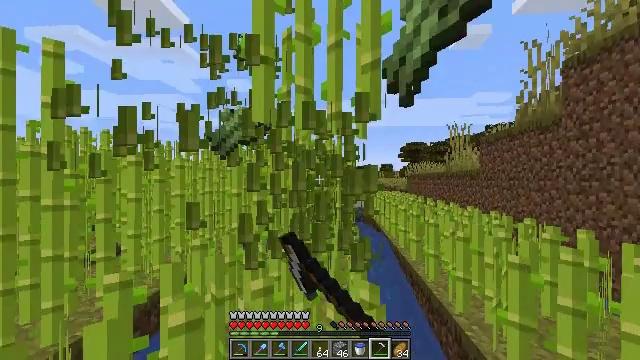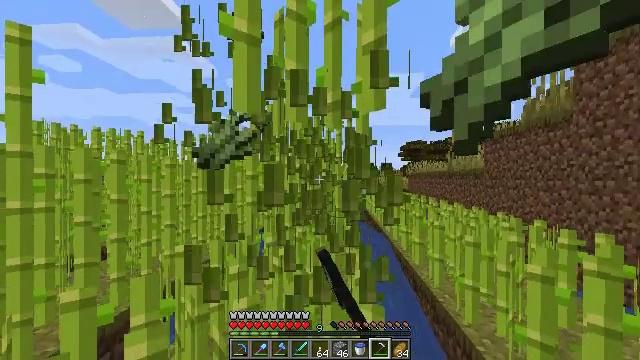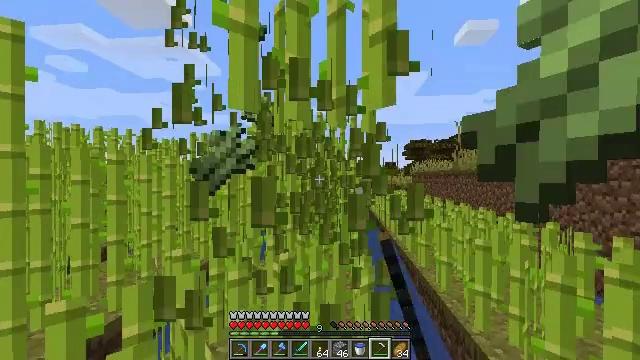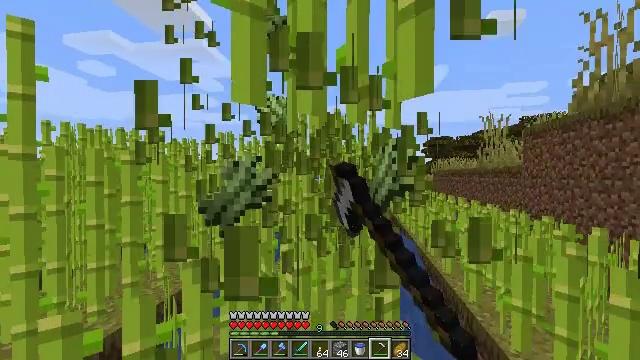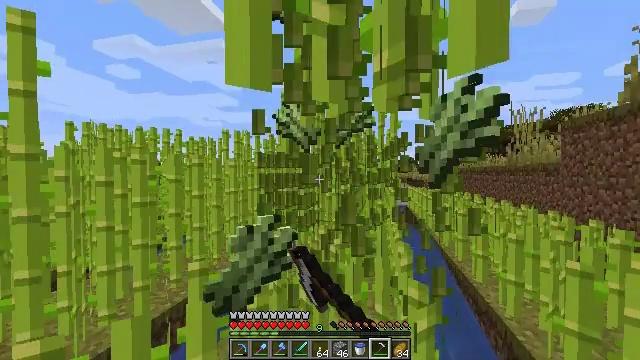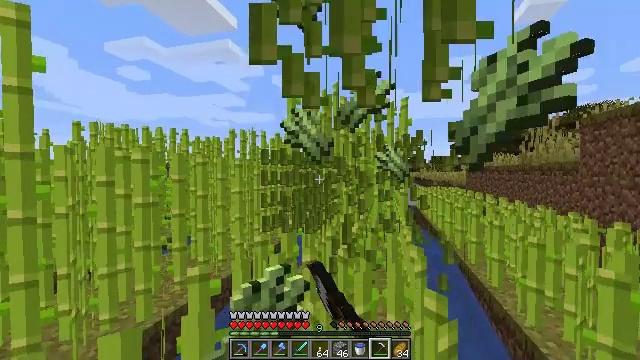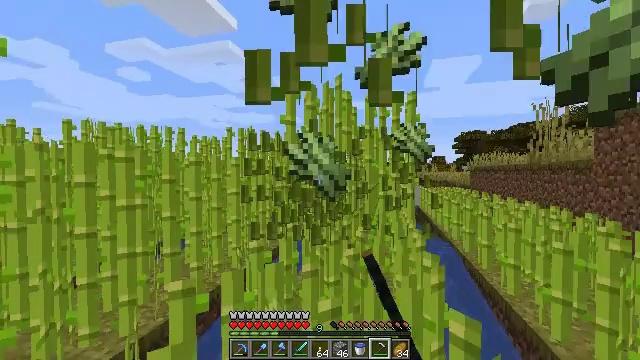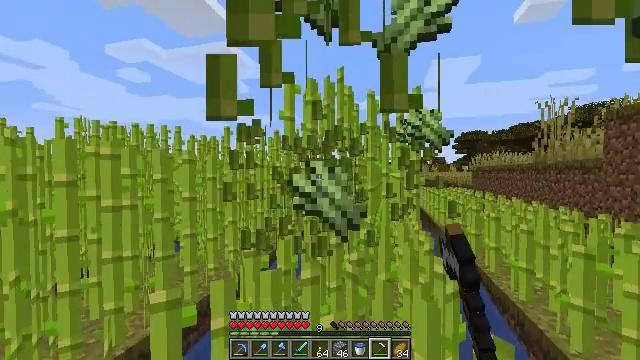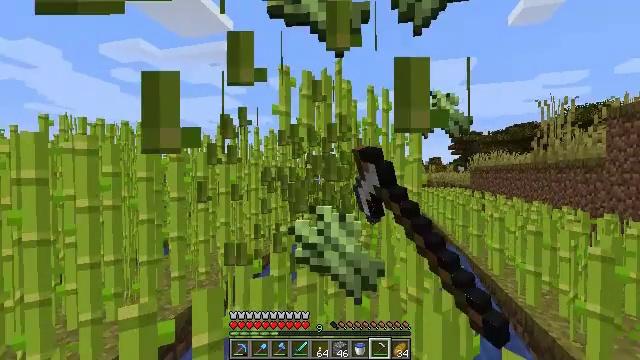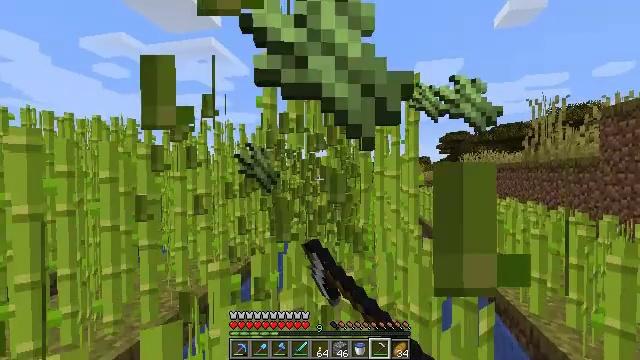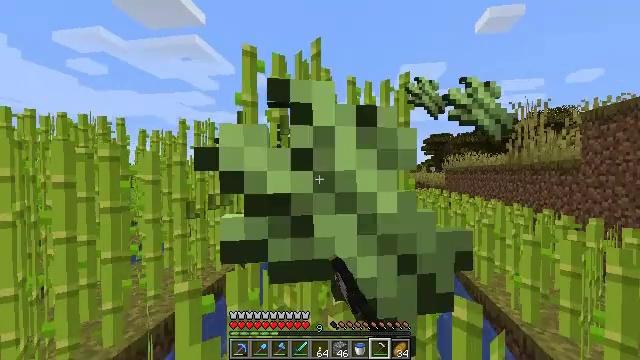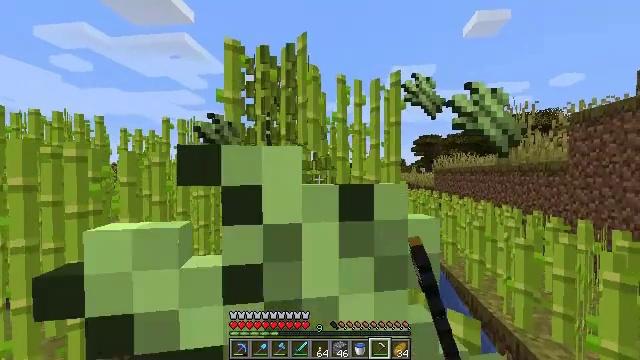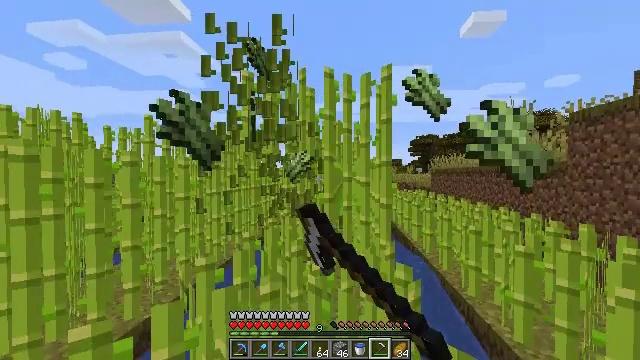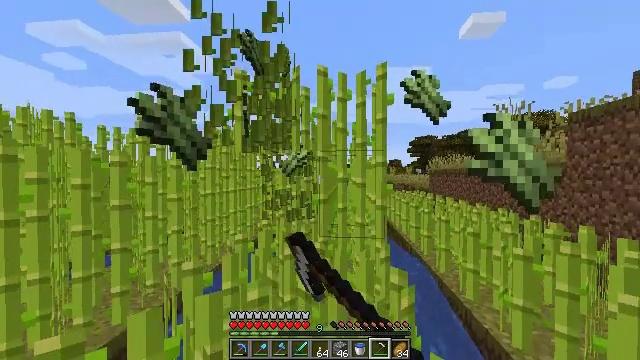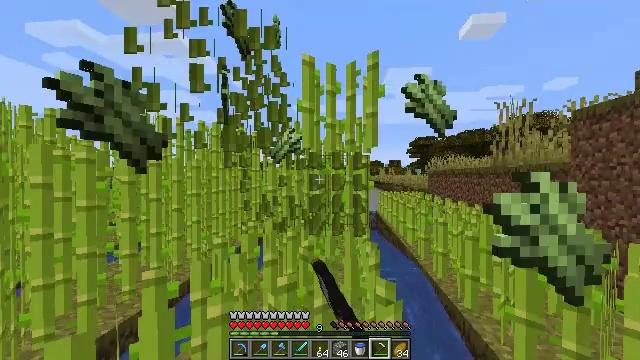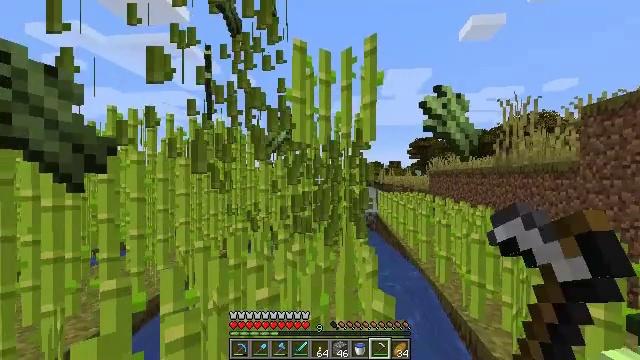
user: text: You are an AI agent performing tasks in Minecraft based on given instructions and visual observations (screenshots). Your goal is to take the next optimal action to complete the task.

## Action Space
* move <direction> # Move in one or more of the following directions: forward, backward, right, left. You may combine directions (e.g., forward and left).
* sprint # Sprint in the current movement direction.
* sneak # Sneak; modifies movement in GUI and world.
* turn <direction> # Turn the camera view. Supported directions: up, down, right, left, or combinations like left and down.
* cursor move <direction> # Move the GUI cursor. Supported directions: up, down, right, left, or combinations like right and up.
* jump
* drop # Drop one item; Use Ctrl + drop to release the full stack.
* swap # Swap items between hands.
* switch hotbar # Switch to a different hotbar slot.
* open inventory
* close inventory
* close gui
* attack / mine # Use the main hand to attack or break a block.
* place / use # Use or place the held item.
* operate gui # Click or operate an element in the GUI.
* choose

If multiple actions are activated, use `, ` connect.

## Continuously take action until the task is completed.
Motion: motion action
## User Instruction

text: Break the sugar cane.
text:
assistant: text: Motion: move forward, attack / mine
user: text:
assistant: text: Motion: move forward, attack / mine
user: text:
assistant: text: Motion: move forward, turn left, attack / mine
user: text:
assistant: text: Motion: move forward, turn left, attack / mine
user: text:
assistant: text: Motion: move forward, turn left, attack / mine
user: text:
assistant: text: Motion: move forward, attack / mine
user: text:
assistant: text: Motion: move forward, attack / mine
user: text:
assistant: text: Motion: move forward, attack / mine
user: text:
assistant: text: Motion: move forward, turn right, attack / mine
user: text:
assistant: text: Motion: move forward, turn right, attack / mine
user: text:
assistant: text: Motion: move forward and move right, turn right, attack / mine
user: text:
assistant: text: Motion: move forward and move right, attack / mine
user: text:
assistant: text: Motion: move forward and move right, attack / mine
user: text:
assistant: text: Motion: move forward, attack / mine
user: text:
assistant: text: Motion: move forward, attack / mine
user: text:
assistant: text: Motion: move forward, attack / mine
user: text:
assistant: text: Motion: move forward, turn left, attack / mine
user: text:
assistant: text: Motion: move forward, turn left, attack / mine
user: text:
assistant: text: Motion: move forward, turn left, attack / mine
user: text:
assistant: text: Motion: move forward, attack / mine
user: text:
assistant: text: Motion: move forward, attack / mine
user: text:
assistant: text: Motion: move forward, attack / mine
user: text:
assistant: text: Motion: move forward, turn right, attack / mine
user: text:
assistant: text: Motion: move forward and move right, turn right, attack / mine
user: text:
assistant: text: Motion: move forward and move right, turn right, attack / mine
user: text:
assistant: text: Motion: move forward and move right, attack / mine
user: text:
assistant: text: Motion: move forward, attack / mine
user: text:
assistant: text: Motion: move forward, attack / mine
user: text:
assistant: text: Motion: move forward, attack / mine
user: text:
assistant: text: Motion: move forward, turn left, attack / mine